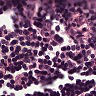
Metastatic tissue present: no